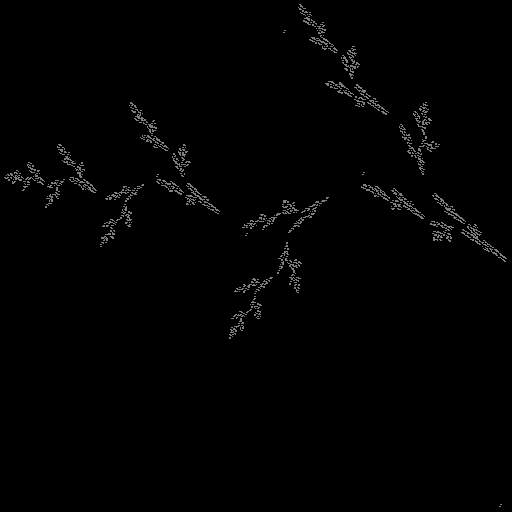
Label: bud